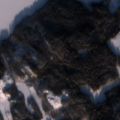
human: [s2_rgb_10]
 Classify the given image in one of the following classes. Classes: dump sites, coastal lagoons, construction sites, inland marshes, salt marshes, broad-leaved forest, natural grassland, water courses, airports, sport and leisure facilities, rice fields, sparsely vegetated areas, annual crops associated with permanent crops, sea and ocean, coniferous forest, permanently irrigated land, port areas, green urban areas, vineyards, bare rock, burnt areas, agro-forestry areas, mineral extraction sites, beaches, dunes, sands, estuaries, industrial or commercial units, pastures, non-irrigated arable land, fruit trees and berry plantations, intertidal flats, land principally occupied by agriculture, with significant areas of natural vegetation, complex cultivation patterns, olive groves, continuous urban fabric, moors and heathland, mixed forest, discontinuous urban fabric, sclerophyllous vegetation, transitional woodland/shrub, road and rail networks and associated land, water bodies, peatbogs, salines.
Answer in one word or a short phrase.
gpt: land principally occupied by agriculture, with significant areas of natural vegetation, coniferous forest, mixed forest, water bodies